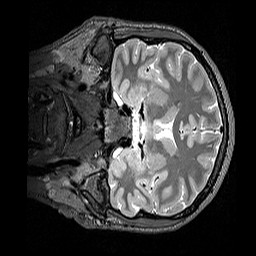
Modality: T2w
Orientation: coronal
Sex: male
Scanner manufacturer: siemens
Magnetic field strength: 3 T
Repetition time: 3.2 s
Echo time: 0.409 s